Interaction volume radius: 5 \u00c5
Interaction volume height: 20 \u00c5
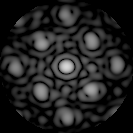
Disorder parameter: 0.3052